Question: I have a pane and a text field inside it. I have added mouselistener on pane, so that it changes color when user clicks on it(to mark selection). But the click event is not propagating from child to parent. Hence if I click on the text filed, my parent's color won't change. Is tried to trigger the click event on the parent, but cannot find any working core to trigger event manually.
Is there any way to do this via events, instead of repeating the code inside the handler?
My Event listeners are on the pane(colored container)
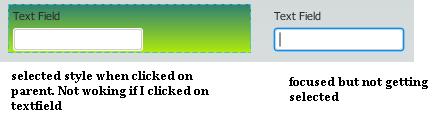
Answer: Try adding an event filter to the pane, instead of an event handler:
'''
pane.addEventFilter(MouseEvent.MOUSE_PRESSED, new EventHandler<MouseEvent>() {
@Override
public void handle(MouseEvent event) {
// update for selection...
}
});
'''